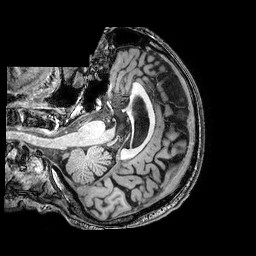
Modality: T1w
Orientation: axial
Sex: male
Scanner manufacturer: philips
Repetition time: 0.008202 s
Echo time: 0.00378 s